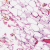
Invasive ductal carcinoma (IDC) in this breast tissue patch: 0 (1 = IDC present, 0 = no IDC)